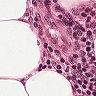
Metastatic tissue present: no